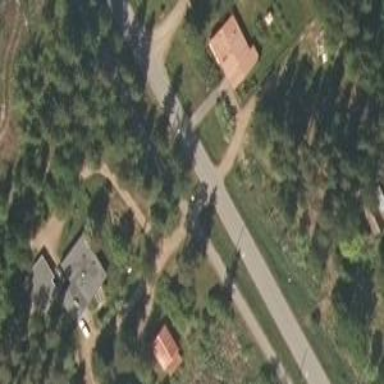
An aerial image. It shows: Driveway leading to service road.